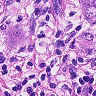
Metastatic tissue present: yes